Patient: sex M, age 26
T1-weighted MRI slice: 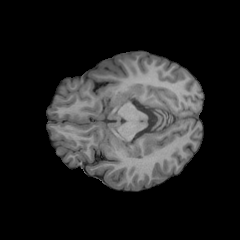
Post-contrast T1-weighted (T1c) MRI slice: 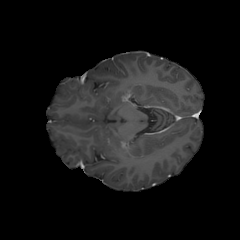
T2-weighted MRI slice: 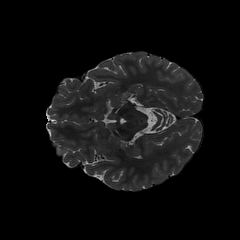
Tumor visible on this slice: no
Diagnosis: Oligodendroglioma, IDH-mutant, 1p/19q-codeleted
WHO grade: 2